Question: is it possible that I can stretch side of a rectangle and change its shape from straight line to something else like arc or something by stretching it from center like shown below

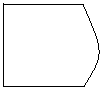
Answer: You probably wouldn't want to use an arc as suggested by someone else, as an arc will only give you, well an arc. A better approach would be to represent your rectangle (4 sides) as 4 cubic beziers. A cubic bezier with control points that are collinear with the start and end points will produce a straight line, so you can still represent a normal rectangle. Then when you want to stretch the sides into a curve, you simply move the control points out, in, up or down depending on the curve you want. It would probably be beneficial to get a <URL>.
I'll make a picture to illustrate this better and include it in several minutes.

So when we draw our rectangle the code will look something like this:
'''
ctx.moveTo(p1.x,p1.y);
ctx.bezierCurveTo(cp1.x,cp1.y,cp2.x,cp2.y,p2.x,p2.y);
ctx.bezierCurveTo(cp3.x,cp3.y,cp4.x,cp4.y,p3.x,p3.y);
ctx.bezierCurveTo(cp5.x,cp5.y,cp6.x,cp6.y,p4.x,p4.y);
ctx.bezierCurveTo(cp7.x,cp7.y,cp8.x,cp8.y,p1.x,p1.y);
'''